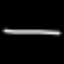
Label: line